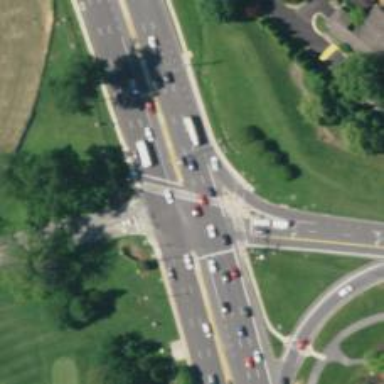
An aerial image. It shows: Marked crossing on footway.